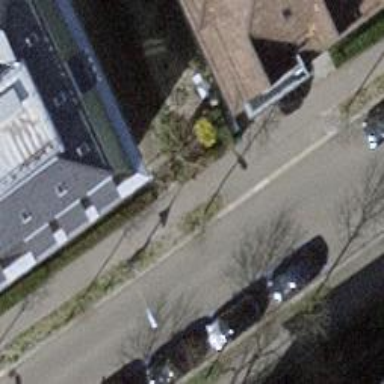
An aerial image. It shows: Avenue lined with trees.